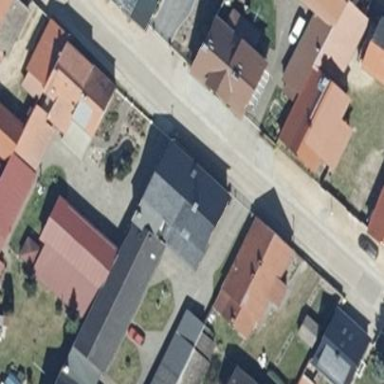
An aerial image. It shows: Gabled house with black roof. The roof is oriented along the building.